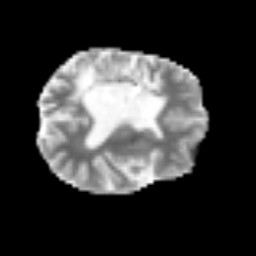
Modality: MD
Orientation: axial
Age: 31
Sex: female
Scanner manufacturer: siemens
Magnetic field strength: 3 T
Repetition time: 3.2 s
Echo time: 0.081 s